Question: I'm looking for a command line method to do optical character recognition in linux. The main problem, however, is characters are 7-segment LCD characters. For exampe,

I would like to use GOCR, but it gets hung up on the broken stroke of the character. If someone knows how I can help it along, or an alternative commandline OCR that would recognize 7-segment LCD, I would appreciate it.
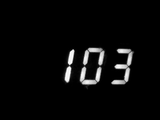
Answer: It wasn't until I posted this question did it occur to me that the proper description for the font type is "7-segment" not "LCD" font, and until then i had been using poor search terms on Google. Having done a better search now, I found <URL> which fits the bill perfectly. There where other solutions on the web for 7-segment with GOCR, like shifting-overlaying image to fill the breaks, but SSOCR is pretty much straight-forward, looking at and counting the segments themselves, so it able to deal with the goofy and restricted character-set of 7-segment displays.